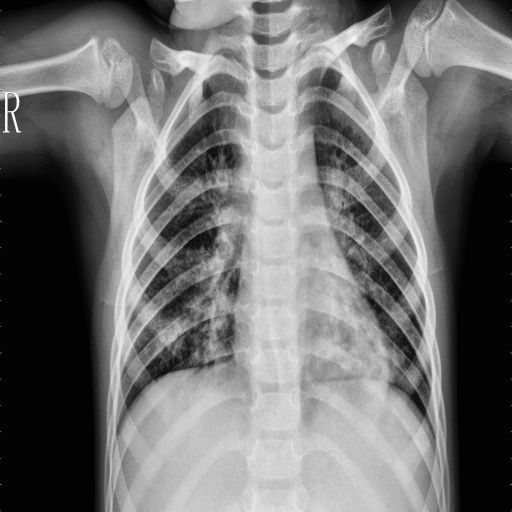
Finding: PNEUMONIA